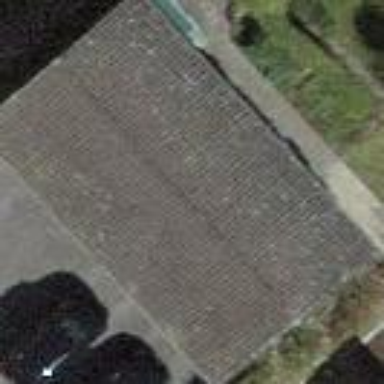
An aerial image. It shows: Garage.